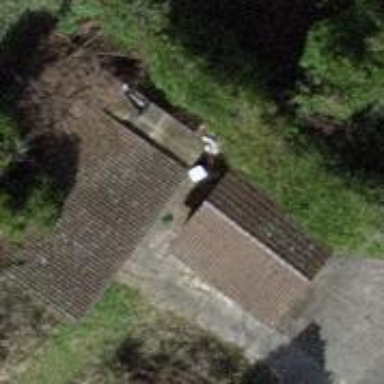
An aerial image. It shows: Shed building.